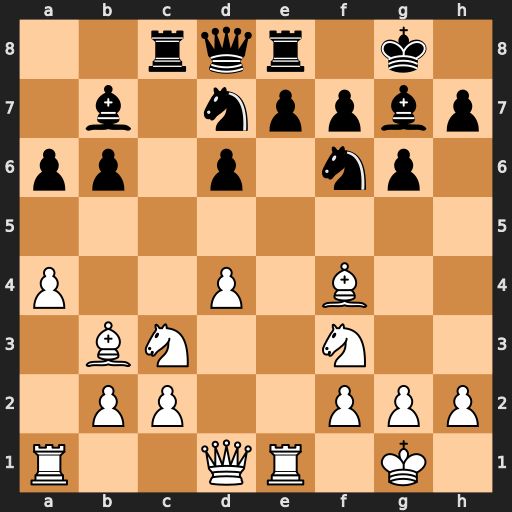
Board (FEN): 2rqr1k1/1b1nppbp/pp1p1np1/8/P2P1B2/1BN2N2/1PP2PPP/R2QR1K1
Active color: w
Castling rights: -
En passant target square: -
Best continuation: Bxf7+ Kxf7 Ng5+ Kg8 Ne6